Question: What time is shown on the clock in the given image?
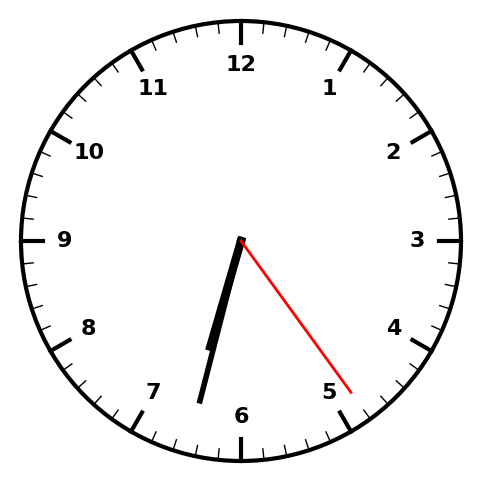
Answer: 06:32:24